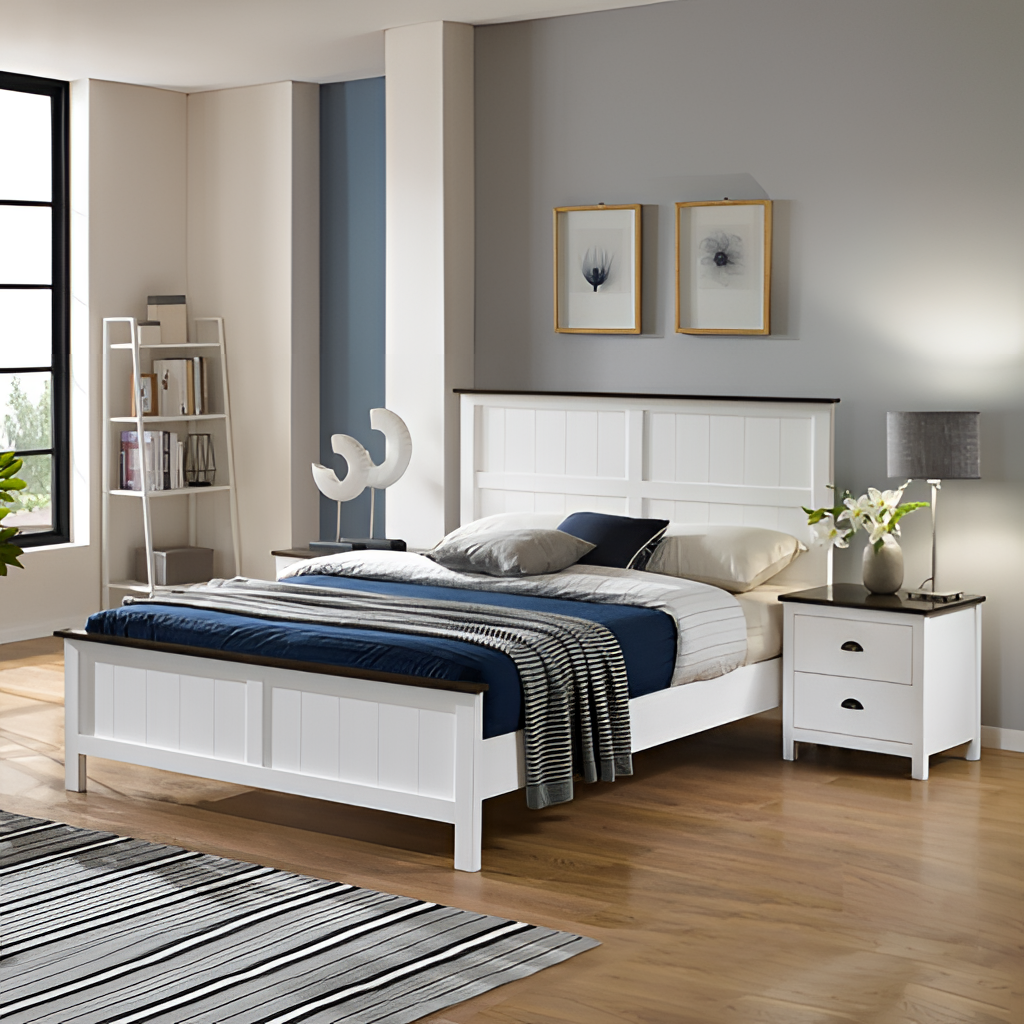
bedroom, wood bed, gray paint wallpaper, with solid pattern, modern, wood flooring, with plank pattern